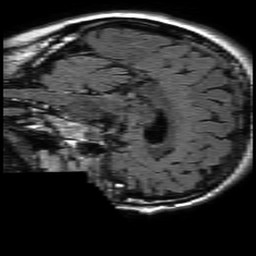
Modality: FLAIR
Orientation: sagittal
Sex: female
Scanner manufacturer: philips
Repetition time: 11 s
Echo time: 0.125 s